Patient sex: M
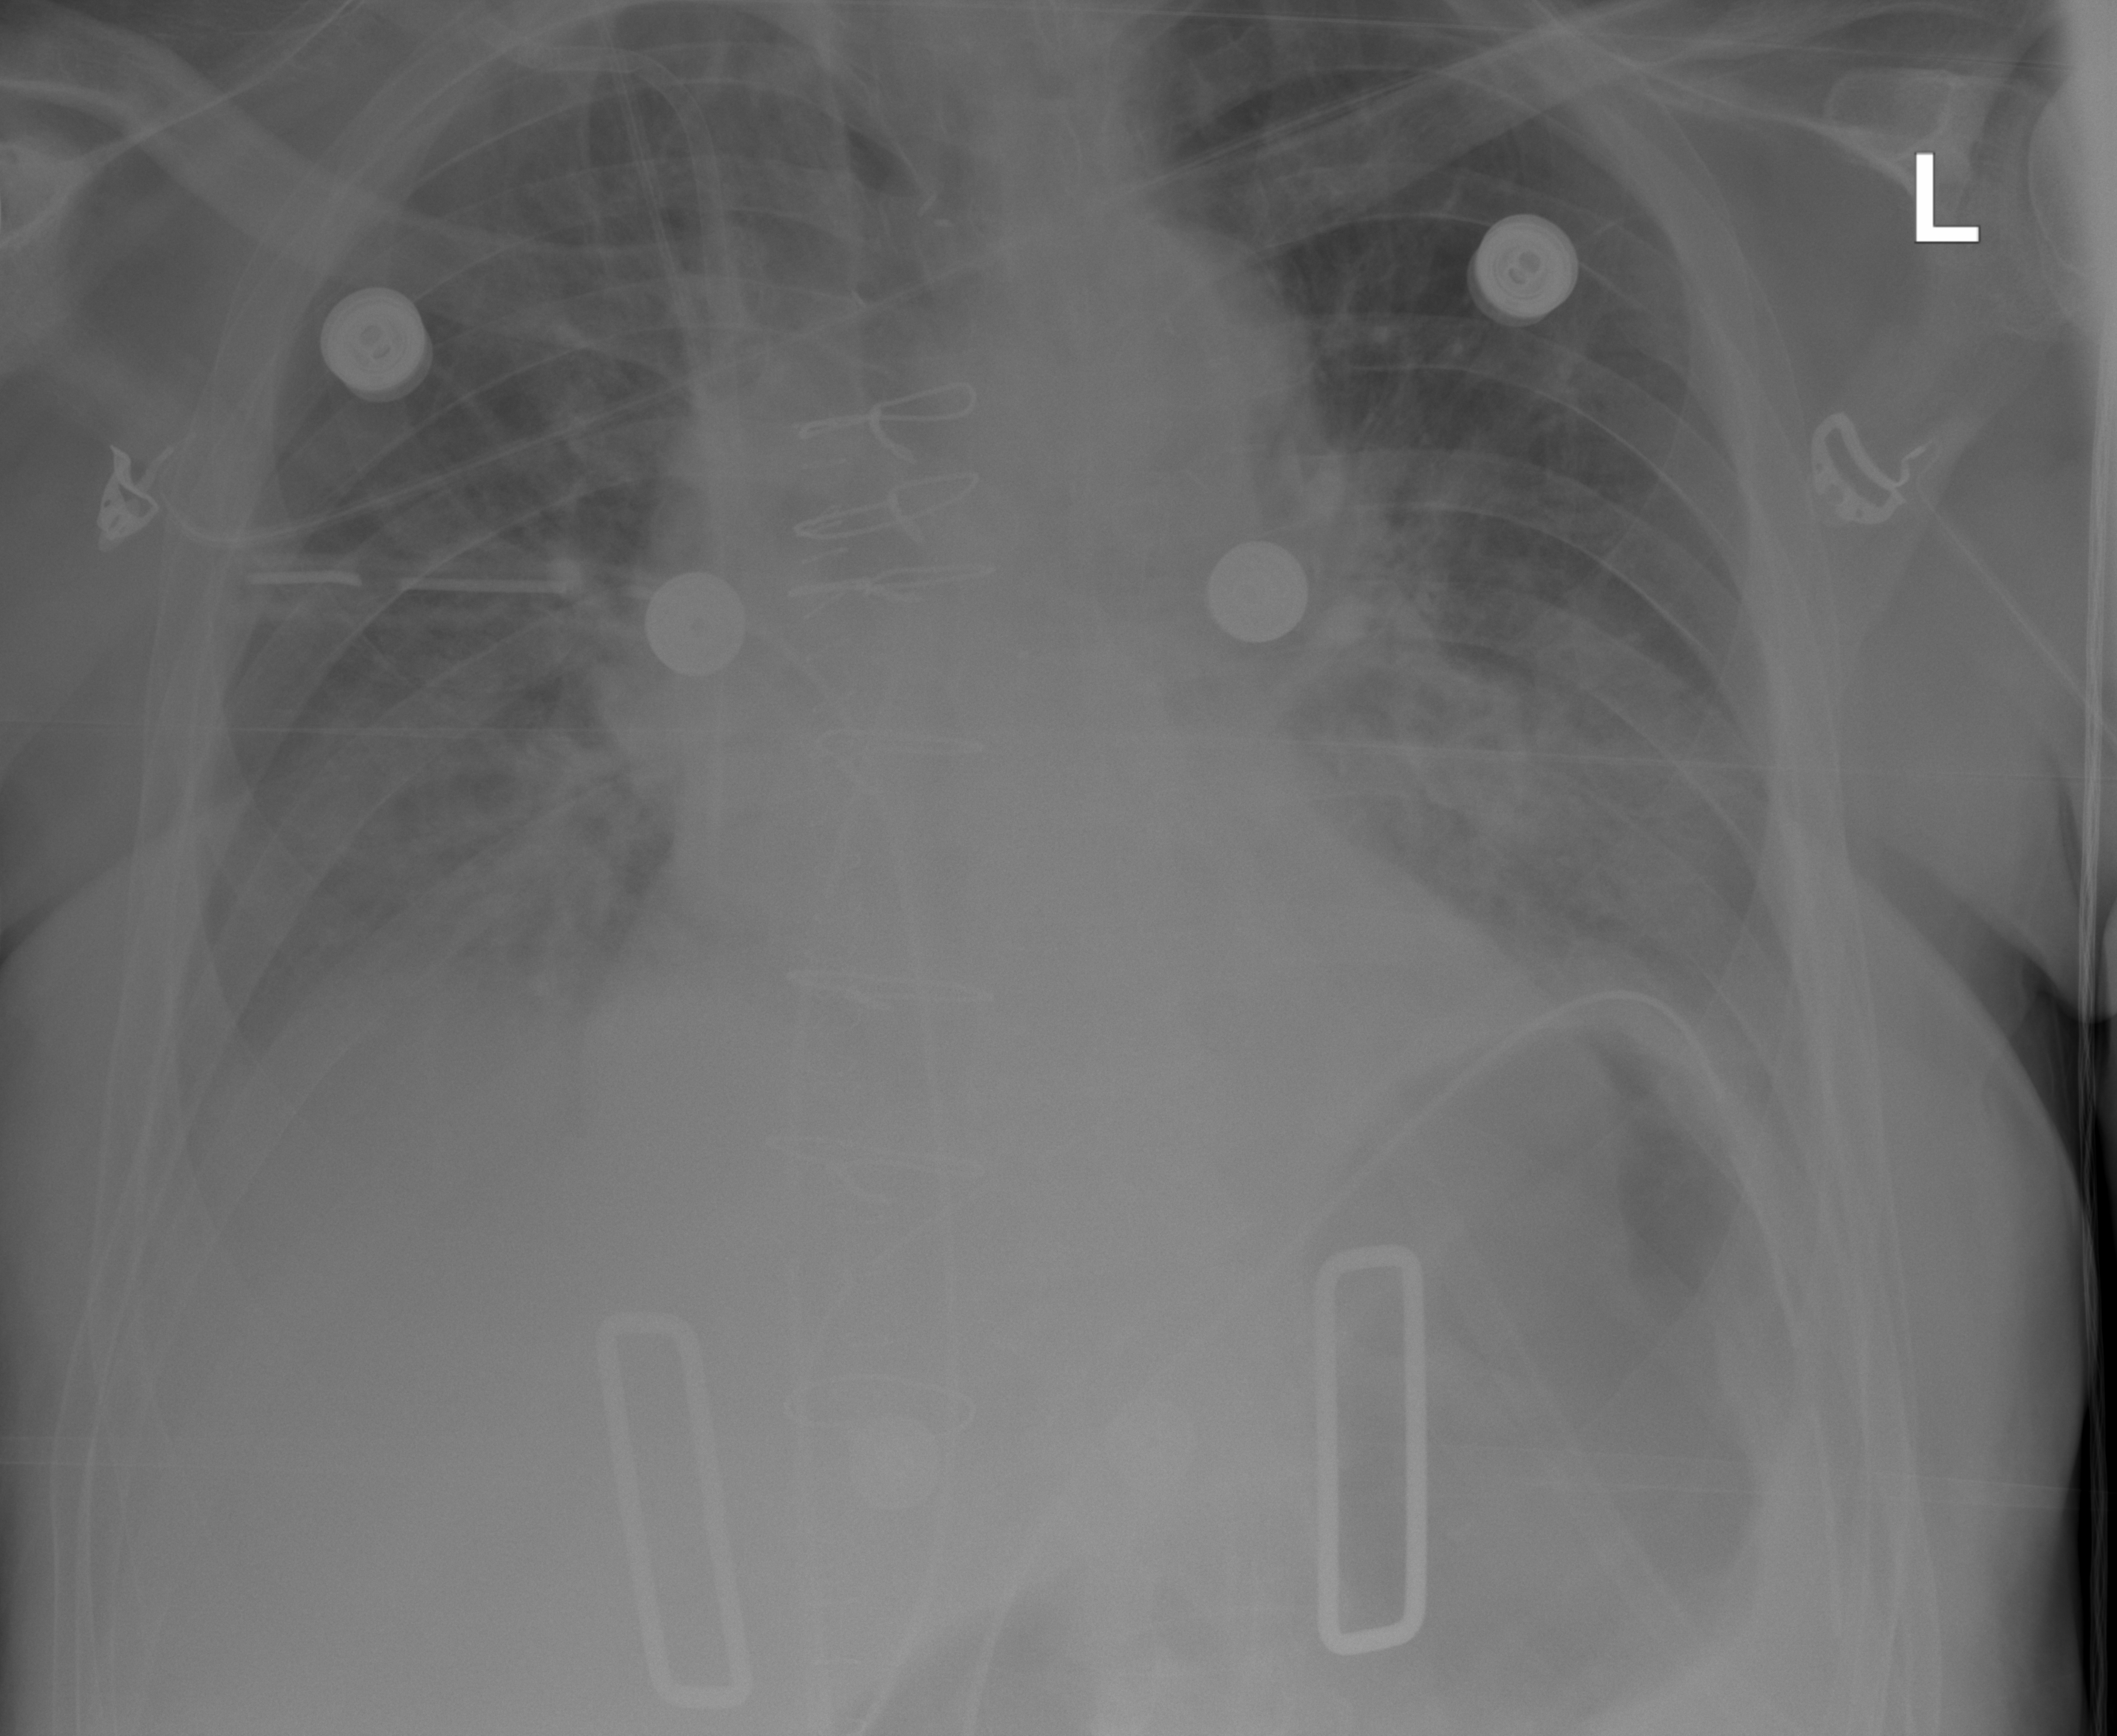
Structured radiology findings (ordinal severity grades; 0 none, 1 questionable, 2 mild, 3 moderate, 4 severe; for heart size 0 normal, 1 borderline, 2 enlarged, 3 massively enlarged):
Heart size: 0
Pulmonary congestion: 2
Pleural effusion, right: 3
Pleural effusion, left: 2
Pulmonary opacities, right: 2
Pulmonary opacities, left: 2
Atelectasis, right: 2
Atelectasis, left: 2